Question: For the CSS gurus out there, I cannot figure out the css that makes the first label/select pair not middle align, but the second one does align in the middle.
See the problem in the image below. My goal is to make the first label/select pair align in the middle and to understand the css rules that make it happen.

'''
<div class="pure">
<form class="pure-form-inline">
<div class="pure-g">
<div class="pure-u labelArea">
<label>Choose Project:</label>
</div>
<div class="pure-u-1-4">
<select></select>
</div>
</div>
<div class="pure-control-group">
<label>Choose Customer:</label>
<select></select>
</div>
</form>
</div>
'''
Here is where you can see this in action...<URL>
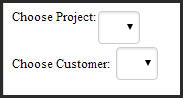
Answer: An easy way to do this is to give the 'label' elements a line-height equal to that of the height of the dropdown selector. However, this solution depends on your labels only being a single line of text, if you have any labels that are multi-line it will not work and you should use the 'vertical-align' method detailed above.
'''
label {
line-height:25px;
}
'''
<URL>